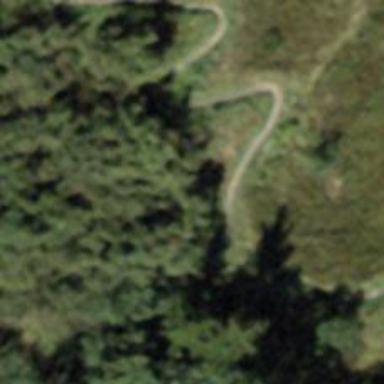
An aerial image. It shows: Ground path.